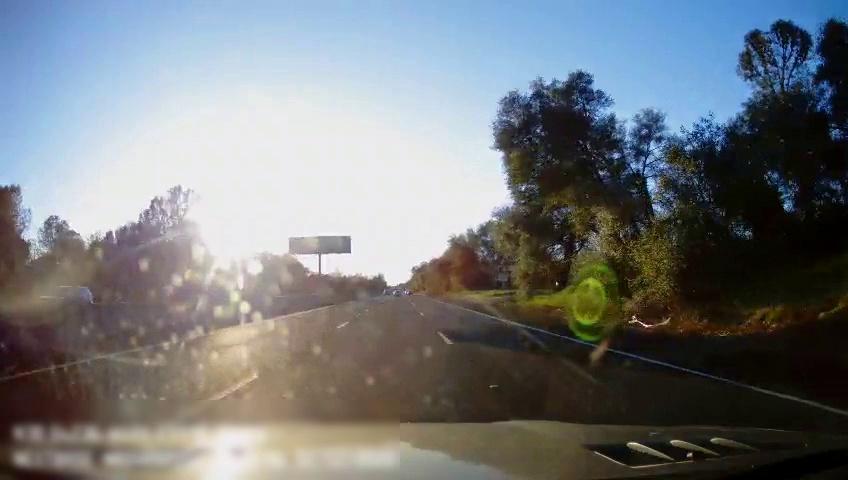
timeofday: Day
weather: Cloudy
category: Drivable Space
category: Vehicles | SUV
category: Vehicles | SUV
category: Vehicles | Car
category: Lanes | Alternate Lane
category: Lanes | Current Lane
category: Lanes | Current Lane
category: Lanes | Alternate Lane
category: Traffic | Signs